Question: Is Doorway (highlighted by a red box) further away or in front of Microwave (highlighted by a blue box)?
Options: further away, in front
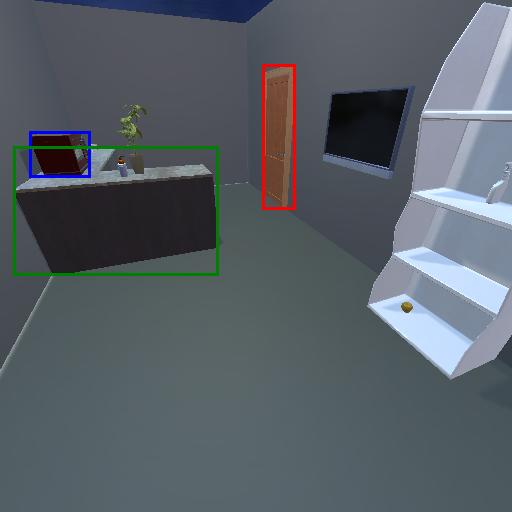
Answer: further away